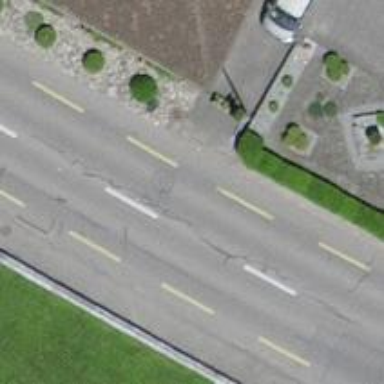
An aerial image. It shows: Secondary road with asphalt surface. It has lanes for both sidewalk and cycleway.